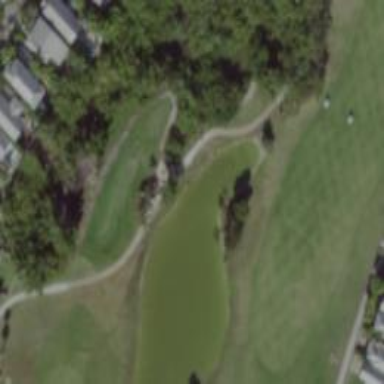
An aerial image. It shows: Golf cartpath that is also road path.